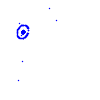
Particle: electron